Question: I try to build three different class cards. But why only two is shown?

Code:
'''
Scaffold(....){
innerPadding ->
BodyContent(Modifier.padding(innerPadding).fillMaxWidth())
Card(shape = MaterialTheme.shapes.medium, modifier = Modifier.fillMaxWidth().padding(16.dp)) {
Text("Card COntent")
}
Card(backgroundColor = MaterialTheme.colors.surface, shape = MaterialTheme.shapes.medium,
modifier = Modifier.fillMaxWidth()) {
Text("Card COntent")
}
Card(Modifier.fillMaxWidth().padding(16.dp), elevation = 8.dp ) {
Text("Card COntent")
}
}
'''
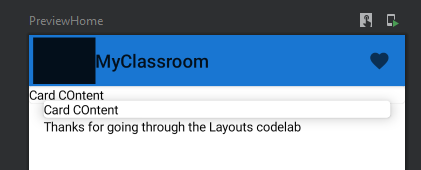
Answer: It is your screen:
<URL>
The first card is covered by the third card.
Use something like:
'''
Column() {
Card() {..}
Card() {..}
Card() {..}
}
'''
<URL>